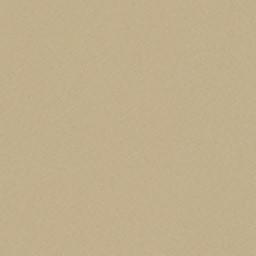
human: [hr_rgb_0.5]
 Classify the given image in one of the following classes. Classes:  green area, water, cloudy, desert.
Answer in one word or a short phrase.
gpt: desert